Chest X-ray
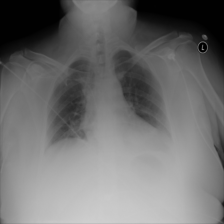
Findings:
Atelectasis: positive
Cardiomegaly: negative
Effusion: positive
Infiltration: negative
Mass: negative
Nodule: negative
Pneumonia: negative
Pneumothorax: negative
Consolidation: positive
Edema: negative
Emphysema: negative
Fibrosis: negative
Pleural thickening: negative
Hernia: negative